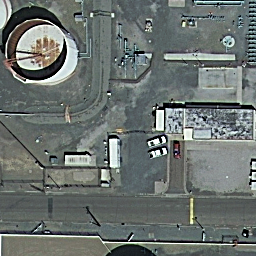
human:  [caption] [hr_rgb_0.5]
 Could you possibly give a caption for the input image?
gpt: There is a white storage tank on the ground .

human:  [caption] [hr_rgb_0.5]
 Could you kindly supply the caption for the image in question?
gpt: A storage tank is on the ground with a road beside .

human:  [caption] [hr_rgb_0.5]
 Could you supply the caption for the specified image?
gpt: There is one storage tank on the ground and a road beside .

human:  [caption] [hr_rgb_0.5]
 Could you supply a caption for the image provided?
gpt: A storage tank is on the ground .

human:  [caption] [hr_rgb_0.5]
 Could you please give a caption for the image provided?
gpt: A storage tank is on the ground with a road beside .